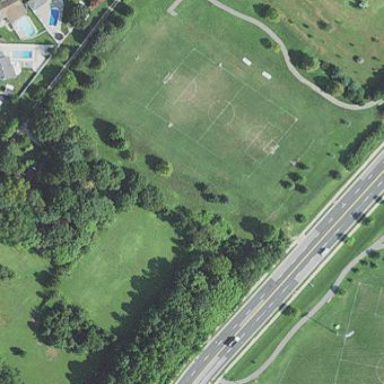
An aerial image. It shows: Recreation ground used for soccer and lacrosse.